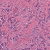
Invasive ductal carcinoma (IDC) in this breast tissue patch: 1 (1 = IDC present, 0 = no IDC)